Interaction volume radius: 5 \u00c5
Interaction volume height: 15 \u00c5
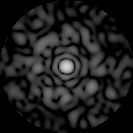
Disorder parameter: 0.7849